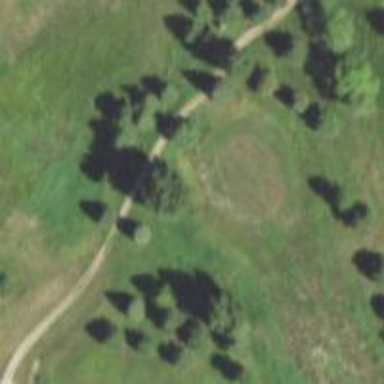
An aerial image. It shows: Path used for both walking and golf.